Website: crate-barrel
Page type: payment
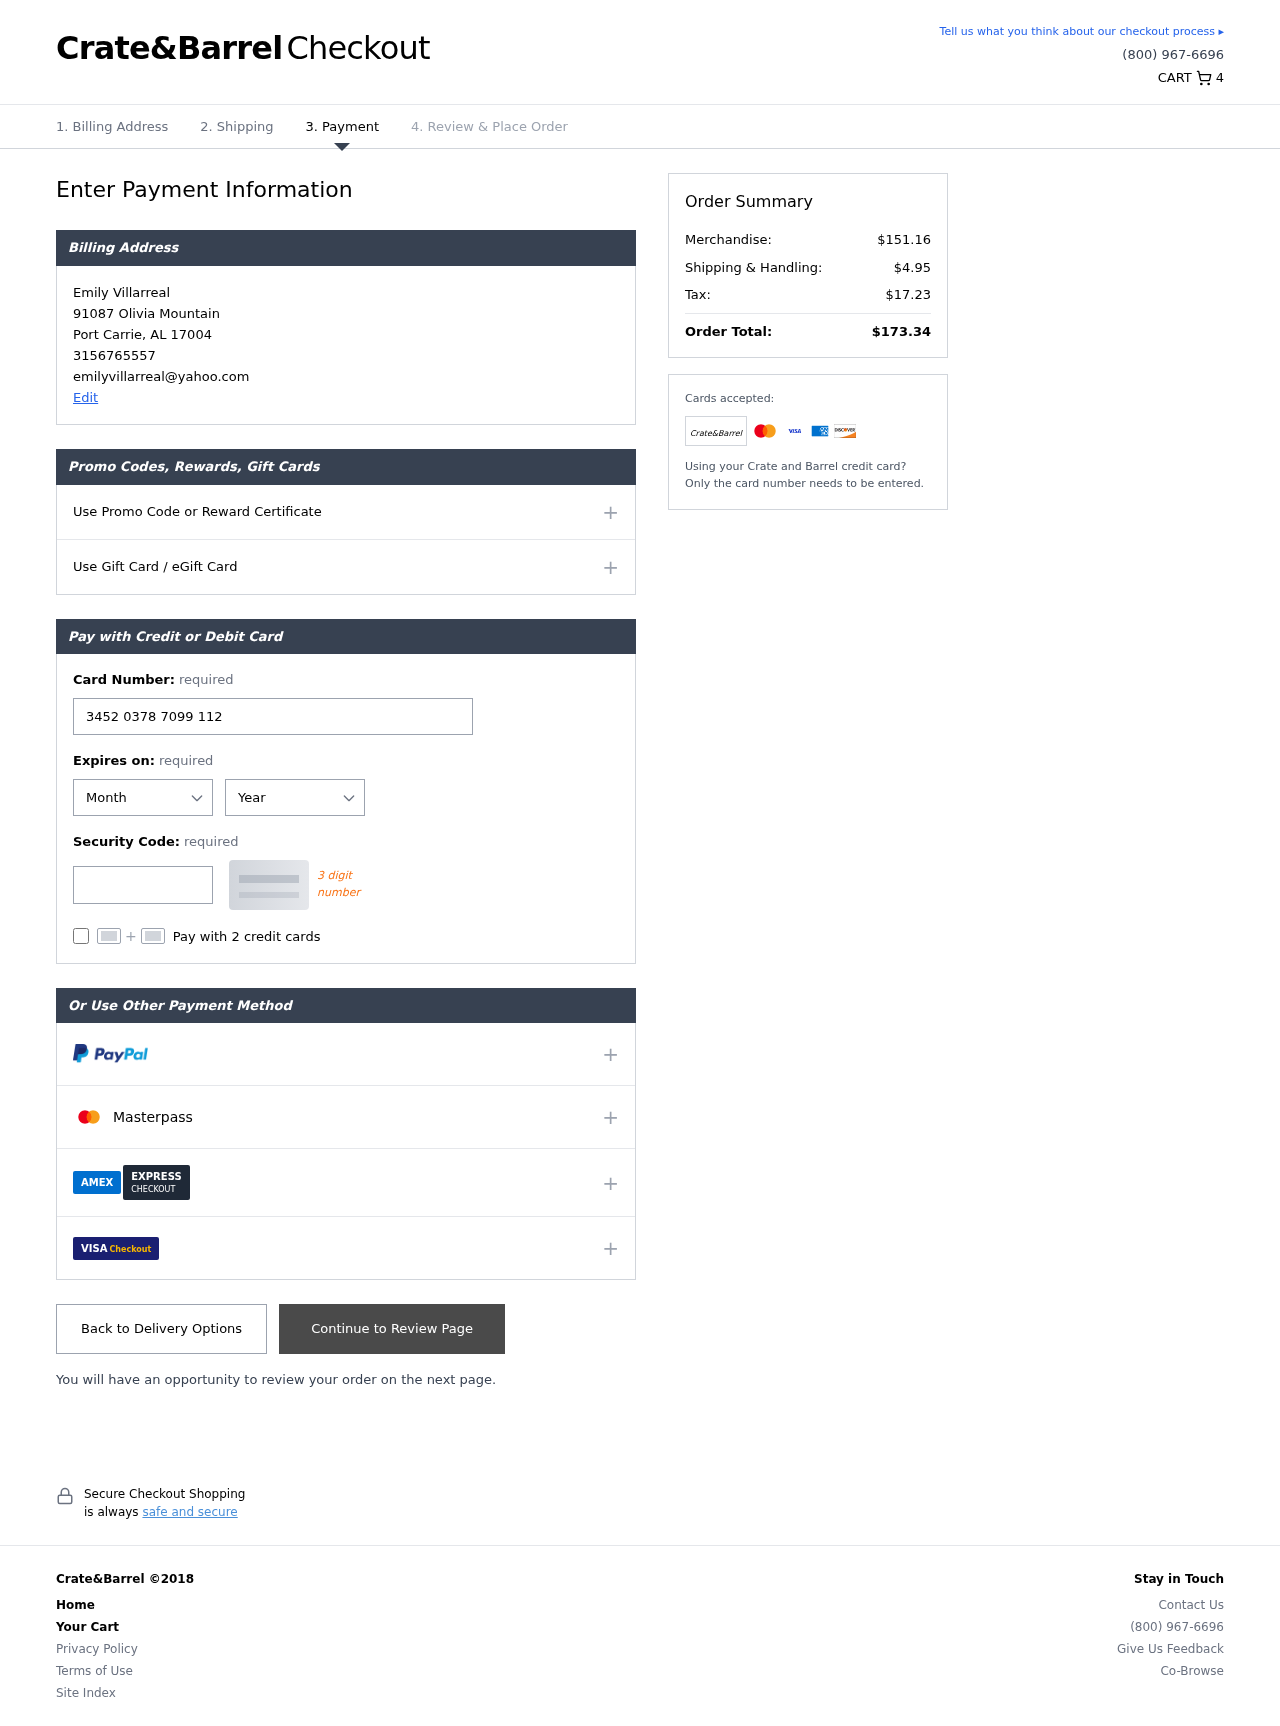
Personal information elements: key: PII_CARD_CVV
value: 1814
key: PII_CARD_EXPIRY_MONTH
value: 03
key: PII_CARD_EXPIRY_YEAR
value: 30
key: PII_CARD_NUMBER
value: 3452 0378 7099 112
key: PII_CITY
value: Port Carrie
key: PII_EMAIL
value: emilyvillarreal@yahoo.com
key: PII_FULLNAME
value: Emily Villarreal
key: PII_PHONE
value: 3156765557
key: PII_POSTCODE
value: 17004
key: PII_STATE_ABBR
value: AL
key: PII_STREET
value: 91087 Olivia Mountain
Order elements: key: ORDER_NUM_ITEMS
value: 4
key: ORDER_SUBTOTAL
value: $151.16
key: ORDER_SHIPPING_COST
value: $4.95
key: ORDER_TAX
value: $17.23
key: ORDER_TOTAL
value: $173.34